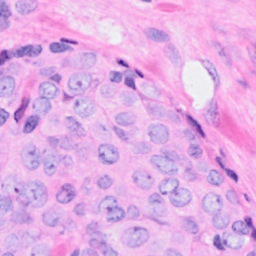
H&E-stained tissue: Breast